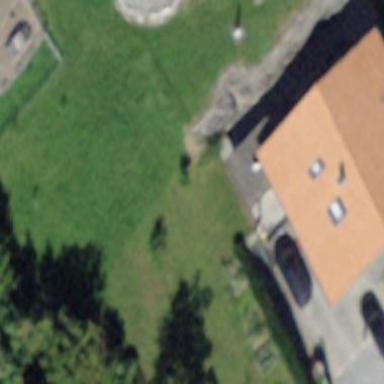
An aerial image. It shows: Residential building.